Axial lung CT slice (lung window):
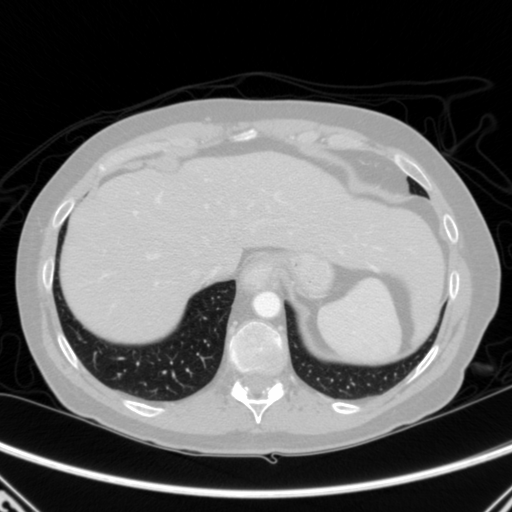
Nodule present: no